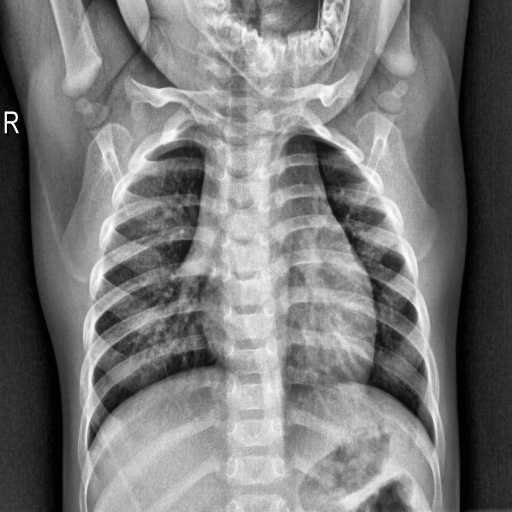
Finding: NORMAL